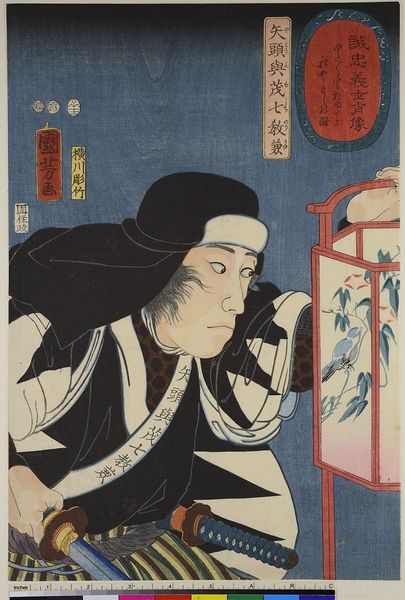
Titel: Yato Yomoshichi Norikane, aus der Serie: Bilder der aufrichtig treuen Krieger
Künstler: Utagawa Kuniyoshi
Standort: Hamburg
Institution: Museum für Kunst und Gewerbe Hamburg
Schlagwörter: blau, blätter, hand, mann, vogel, weiß, lampe, laterne, mund, nase, schwarz, rot, portrait, haare, person, holzschnitt, streifen, scheide, schriftzeichen, druckgraphik, druckgrafik, schwert, säbel, soldat, zacken, krieger, ereignis, zeit, farbholzschnitt, situation, ereignisbild, samurai, samurei, edo, historische, reproduktionen, druckerzeugnisse, porträt, persönlichkeit, hüftbild, soldatenleben, ukiyo